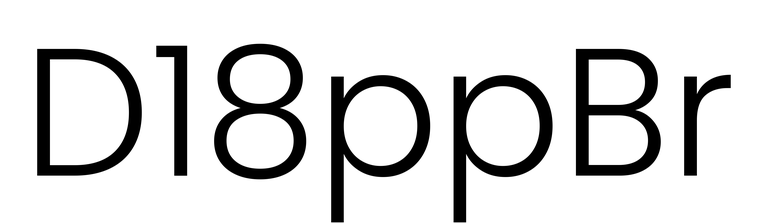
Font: Poppins-Light